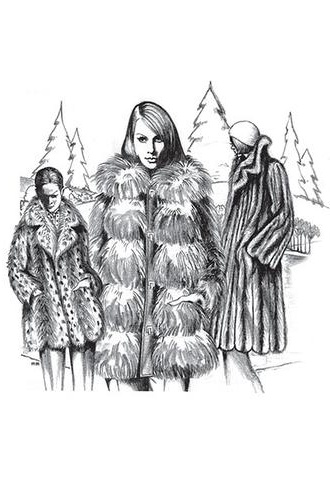
Label: fur coat